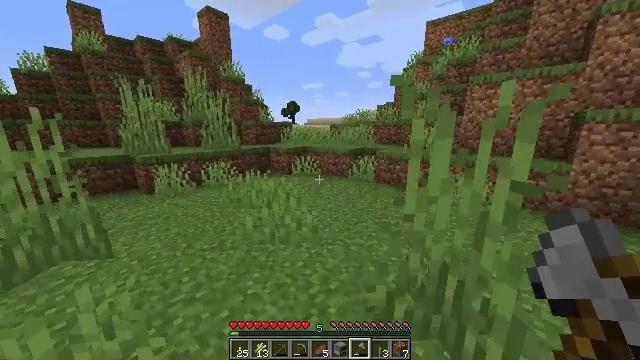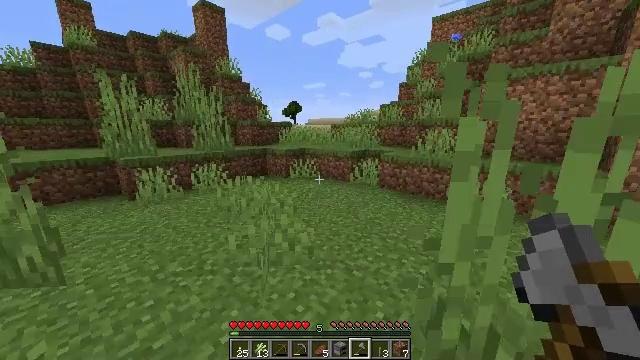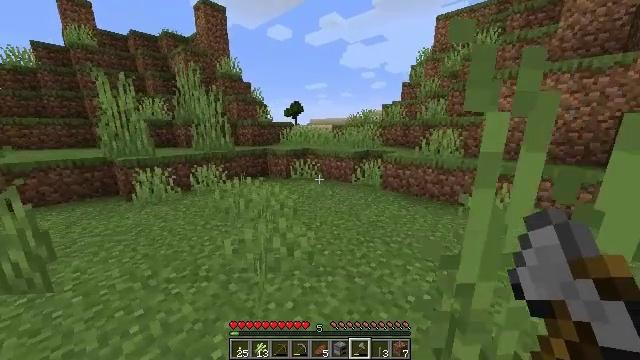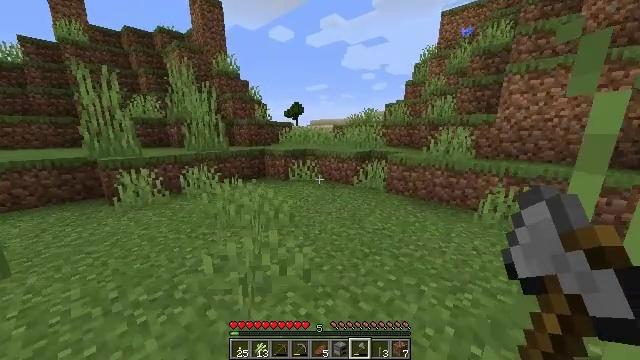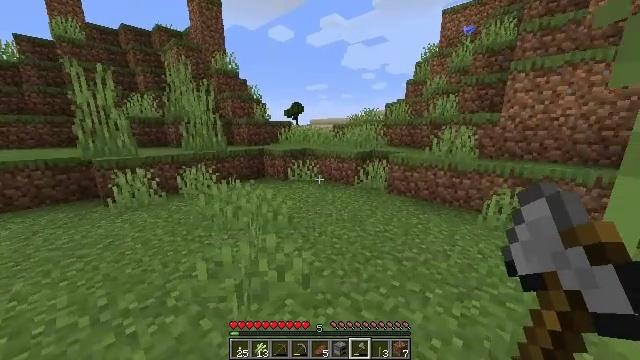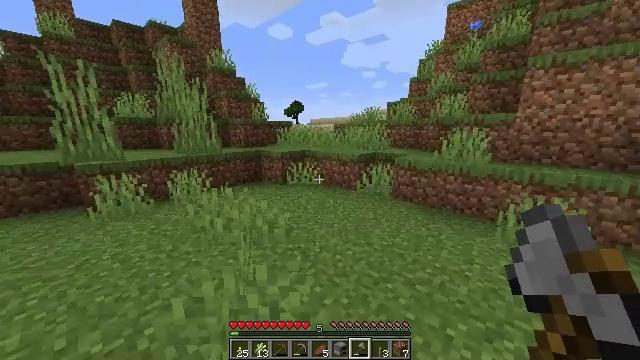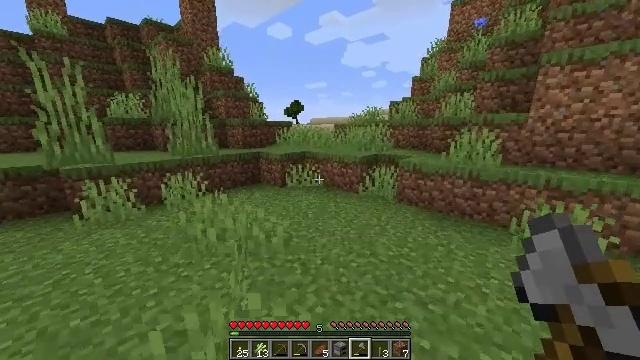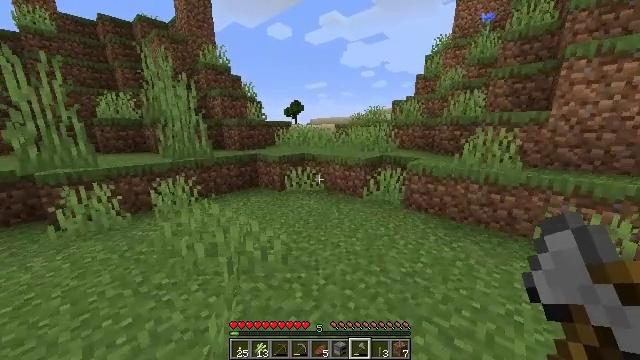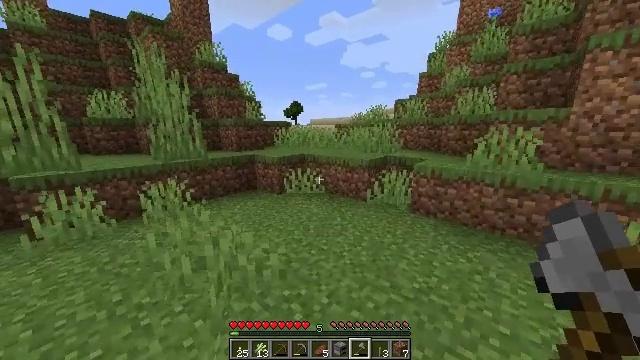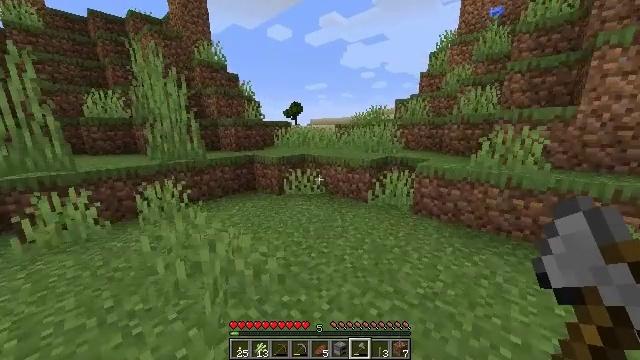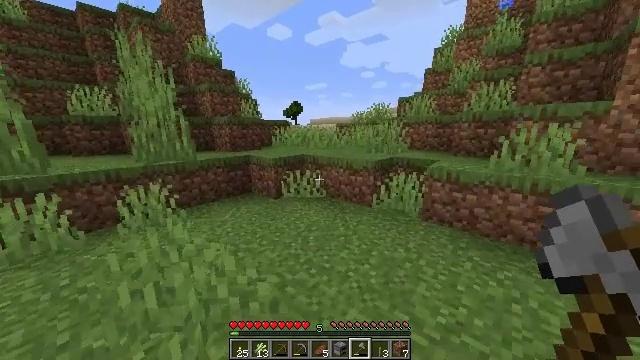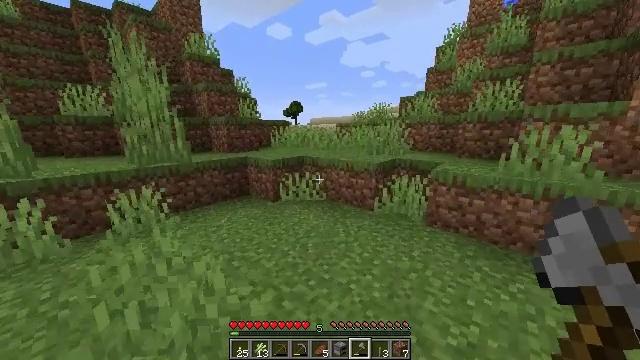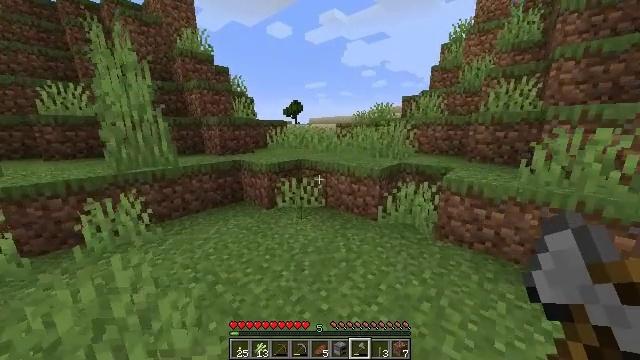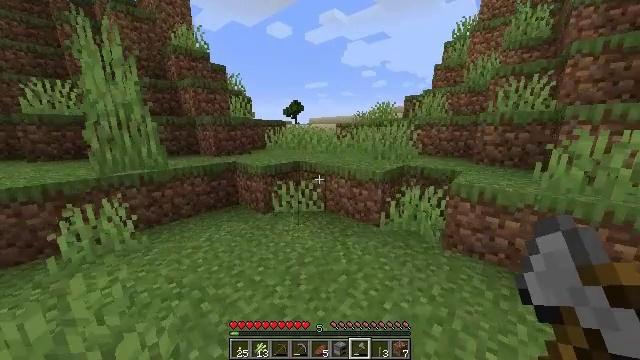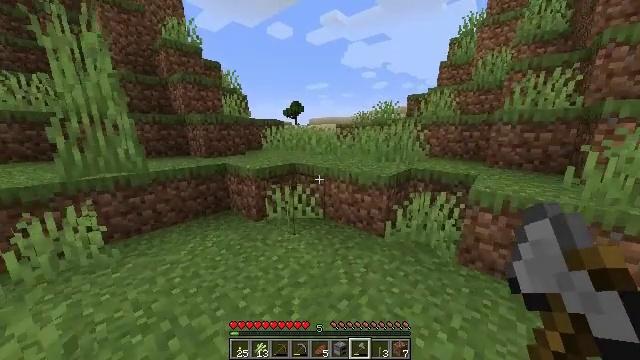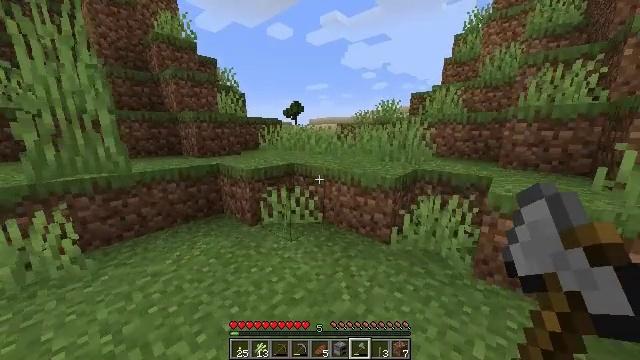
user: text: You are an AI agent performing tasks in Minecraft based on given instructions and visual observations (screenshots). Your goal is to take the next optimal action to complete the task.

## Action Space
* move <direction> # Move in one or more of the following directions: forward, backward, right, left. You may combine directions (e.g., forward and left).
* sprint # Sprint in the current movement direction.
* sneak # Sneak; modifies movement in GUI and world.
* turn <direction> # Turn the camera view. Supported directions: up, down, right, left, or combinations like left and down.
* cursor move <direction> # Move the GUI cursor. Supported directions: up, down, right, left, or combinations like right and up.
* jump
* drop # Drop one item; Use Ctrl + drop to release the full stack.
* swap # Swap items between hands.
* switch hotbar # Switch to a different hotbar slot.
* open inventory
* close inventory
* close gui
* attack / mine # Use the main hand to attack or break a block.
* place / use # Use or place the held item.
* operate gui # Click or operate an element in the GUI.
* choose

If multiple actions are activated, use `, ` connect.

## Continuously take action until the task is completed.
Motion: motion action
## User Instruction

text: Cut down the sugar cane stalks.
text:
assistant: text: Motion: move forward, sprint
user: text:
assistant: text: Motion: move forward, sprint
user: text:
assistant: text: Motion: move forward, sprint
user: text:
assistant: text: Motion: move forward, sprint
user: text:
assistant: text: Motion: move forward, sprint
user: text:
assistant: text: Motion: move forward, sprint
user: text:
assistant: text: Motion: move forward, sprint
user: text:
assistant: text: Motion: move forward, sprint
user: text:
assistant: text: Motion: move forward, sprint
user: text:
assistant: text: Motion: move forward, sprint
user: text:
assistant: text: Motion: move forward, sprint
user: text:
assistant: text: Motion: move forward, sprint
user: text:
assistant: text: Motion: move forward, sprint
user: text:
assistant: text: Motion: move forward, sprint
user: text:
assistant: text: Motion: move forward, sprint
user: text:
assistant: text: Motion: move forward, sprint
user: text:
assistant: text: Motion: move forward, sprint
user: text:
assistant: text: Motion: move forward, sprint
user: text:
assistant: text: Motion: move forward, sprint
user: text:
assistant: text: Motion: move forward, sprint
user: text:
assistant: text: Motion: move forward, sprint, jump
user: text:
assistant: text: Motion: move forward, sprint, jump
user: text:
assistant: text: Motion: move forward, sprint, jump
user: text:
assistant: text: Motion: move forward, sprint, jump
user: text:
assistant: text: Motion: move forward, sprint, jump
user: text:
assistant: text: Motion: move forward, sprint, jump
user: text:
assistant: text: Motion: move forward, sprint
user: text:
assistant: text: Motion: move forward, sprint
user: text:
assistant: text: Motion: move forward, sprint
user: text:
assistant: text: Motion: move forward, sprint